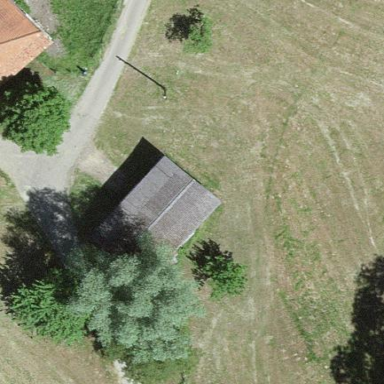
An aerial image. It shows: Barn.